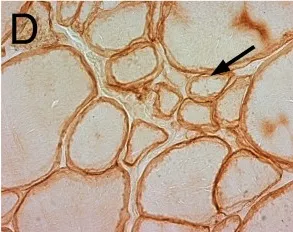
Muscle biopsy. Rod-domain anti-dystrophin antibody (NCLDYS1 Novocastra at 1:20 dilution).
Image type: pathology (immunostaining)